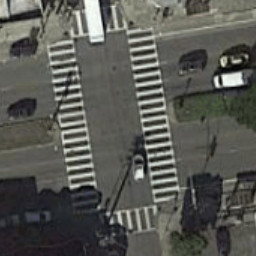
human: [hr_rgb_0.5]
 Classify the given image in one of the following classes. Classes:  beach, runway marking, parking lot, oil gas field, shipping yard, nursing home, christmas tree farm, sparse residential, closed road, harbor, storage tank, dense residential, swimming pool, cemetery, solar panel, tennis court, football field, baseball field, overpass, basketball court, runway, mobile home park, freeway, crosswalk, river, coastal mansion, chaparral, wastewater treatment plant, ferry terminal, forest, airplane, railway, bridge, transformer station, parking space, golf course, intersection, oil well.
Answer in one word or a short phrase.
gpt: crosswalk